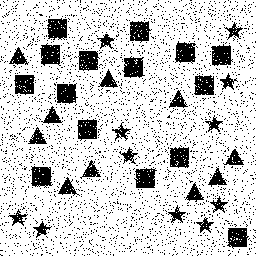
Squares: 15
Triangles: 10
Stars: 11
Total shapes: 36